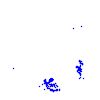
Particle: proton